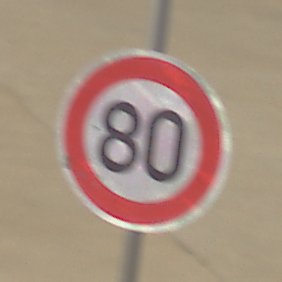
Verkehrszeichen: Geschwindigkeit80
Umgebung: Outdoor, Suburban
Tageszeit: MorningAfternoon
Wetter: PartlyCloudy
Licht: Natural
Jahreszeit: NotSpecified
Kontrast: HighContrast